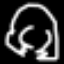
Label: frog